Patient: sex F, age 64
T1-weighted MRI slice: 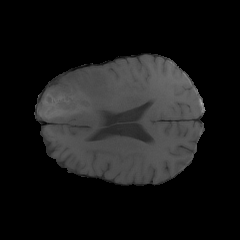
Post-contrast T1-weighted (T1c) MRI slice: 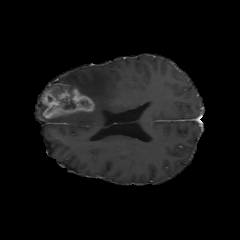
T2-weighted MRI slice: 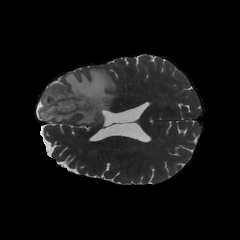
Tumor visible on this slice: yes
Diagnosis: Glioblastoma, IDH-wildtype
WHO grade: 4